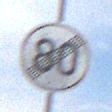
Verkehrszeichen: EndeGeschwindigkeit80
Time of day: Midday
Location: Outdoor (RoadRail)
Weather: PartlyCloudy
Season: NotSpecified
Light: Natural